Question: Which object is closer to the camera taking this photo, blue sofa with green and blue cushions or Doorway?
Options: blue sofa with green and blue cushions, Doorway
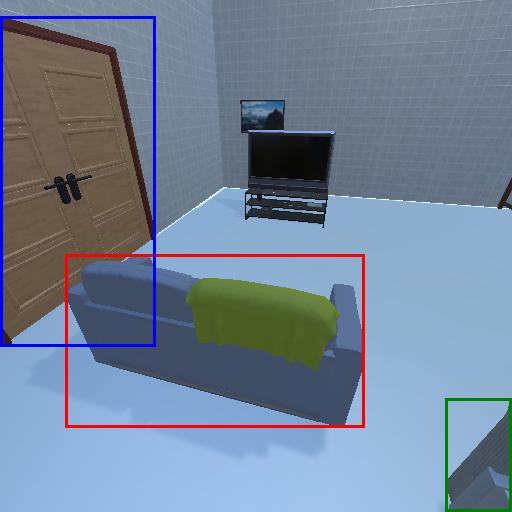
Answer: blue sofa with green and blue cushions